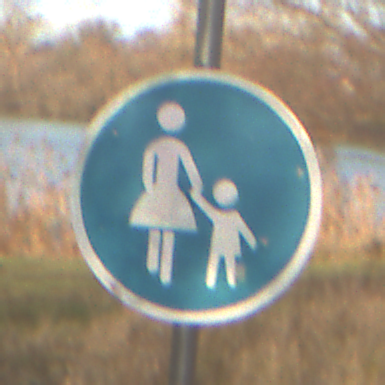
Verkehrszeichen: Gehweg
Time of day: SunriseSunset
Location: Outdoor (Nature)
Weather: PartlyCloudy
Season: NotSpecified
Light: Natural